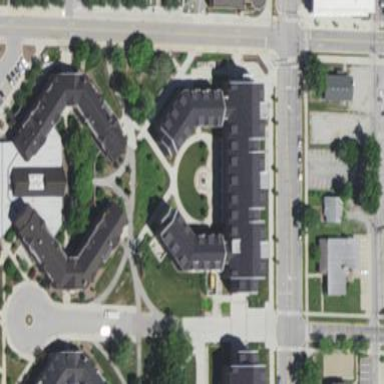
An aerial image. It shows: Dormitory building.